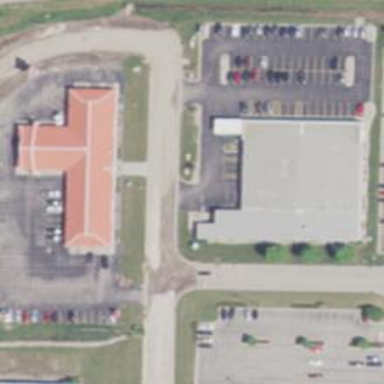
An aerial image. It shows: Clinic building offering healthcare services.